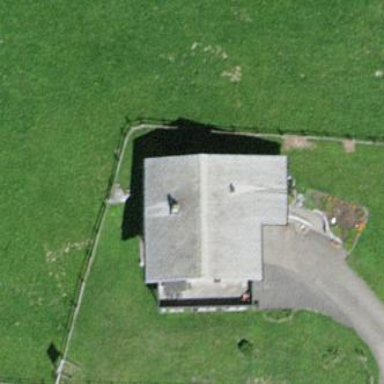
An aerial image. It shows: Simple and straightforward house.